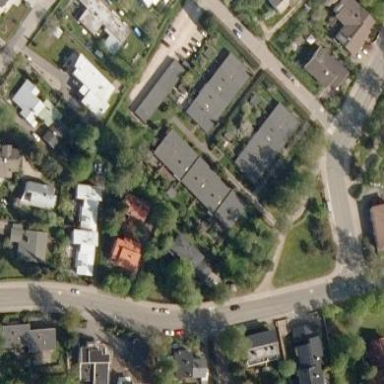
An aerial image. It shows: Terrace building.